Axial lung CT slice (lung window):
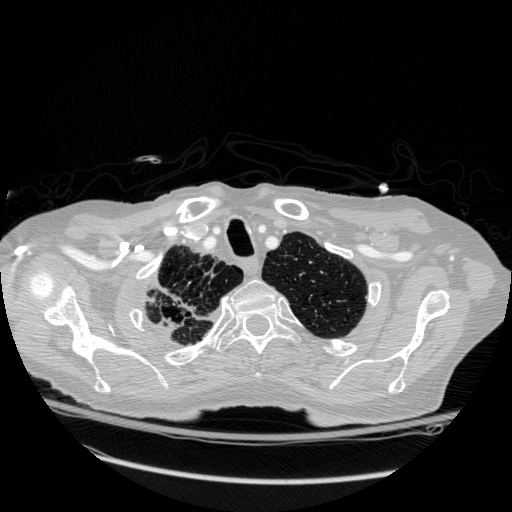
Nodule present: no